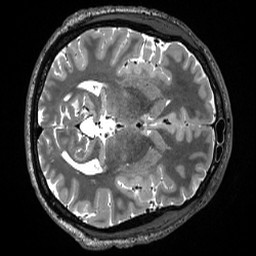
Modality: T2w
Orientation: axial
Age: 36
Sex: male
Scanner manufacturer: siemens
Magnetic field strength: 3 T
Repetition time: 3.2 s
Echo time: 0.563 s